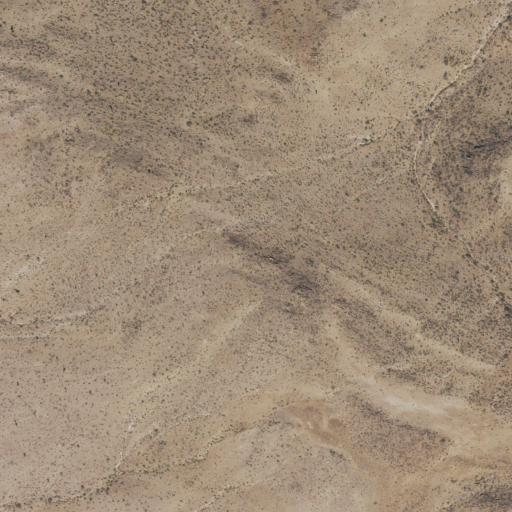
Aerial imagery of mountain in Texas named Little Hills containing shrub and grassland